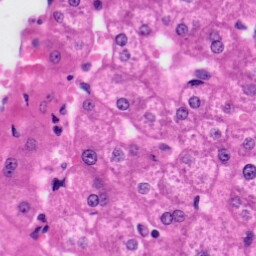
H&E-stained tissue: Liver